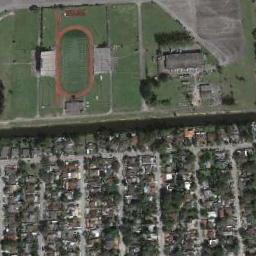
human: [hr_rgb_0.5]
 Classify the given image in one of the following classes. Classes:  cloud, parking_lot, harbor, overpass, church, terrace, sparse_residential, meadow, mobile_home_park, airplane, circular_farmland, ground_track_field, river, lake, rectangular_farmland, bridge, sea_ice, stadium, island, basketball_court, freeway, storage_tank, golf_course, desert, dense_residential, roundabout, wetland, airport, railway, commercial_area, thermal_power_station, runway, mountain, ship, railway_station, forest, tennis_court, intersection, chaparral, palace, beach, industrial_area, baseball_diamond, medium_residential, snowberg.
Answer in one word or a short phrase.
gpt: ground_track_field